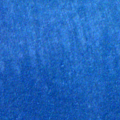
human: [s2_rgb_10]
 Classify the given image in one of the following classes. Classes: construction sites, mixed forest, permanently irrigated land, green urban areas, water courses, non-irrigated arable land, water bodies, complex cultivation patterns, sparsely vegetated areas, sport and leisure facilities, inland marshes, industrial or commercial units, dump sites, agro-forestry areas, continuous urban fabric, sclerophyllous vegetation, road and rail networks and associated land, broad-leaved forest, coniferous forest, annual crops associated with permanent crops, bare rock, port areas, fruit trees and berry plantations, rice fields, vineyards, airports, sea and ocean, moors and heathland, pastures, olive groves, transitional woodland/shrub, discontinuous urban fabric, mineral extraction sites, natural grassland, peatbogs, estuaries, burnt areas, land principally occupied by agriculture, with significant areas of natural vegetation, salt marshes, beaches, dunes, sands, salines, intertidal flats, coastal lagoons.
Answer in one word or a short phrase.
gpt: sea and ocean